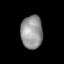
Tissue: skin
Cell type: Epithelial cells
Senescence score: 0.2642
Nuclear area (px): 711
Mean DAPI intensity: 148.883